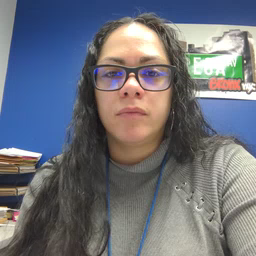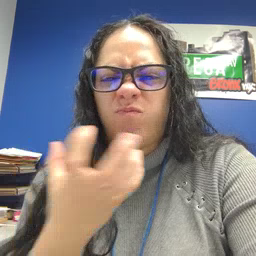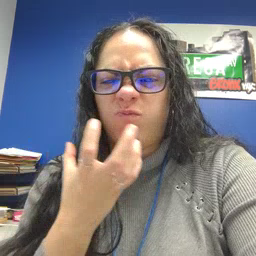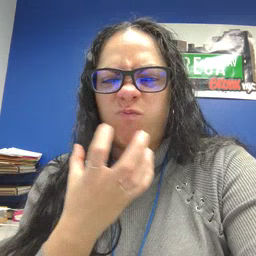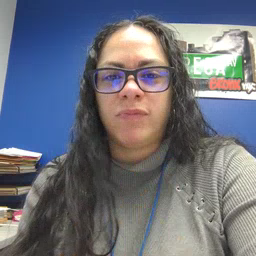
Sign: yucky